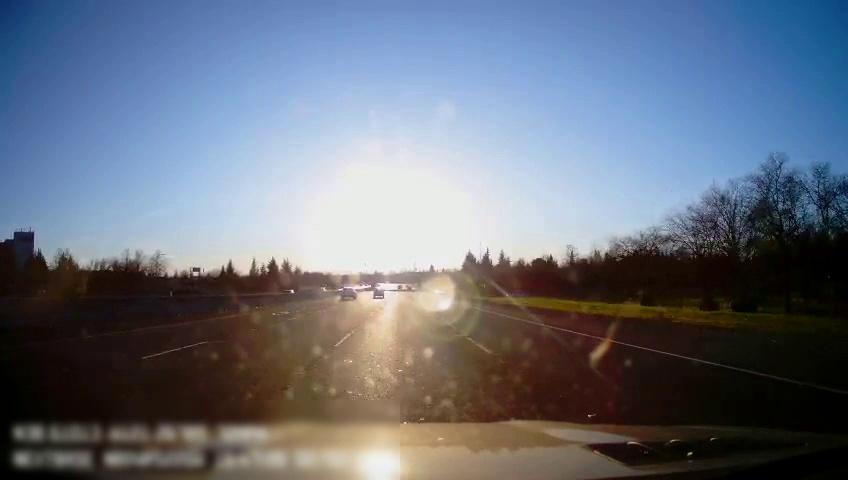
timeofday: Day
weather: Sunny
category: Drivable Space
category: Vehicles | SUV
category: Vehicles | Car
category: Vehicles | SUV
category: Lanes | Alternate Lane
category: Lanes | Alternate Lane
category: Lanes | Current Lane
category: Lanes | Current Lane
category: Lanes | Alternate Lane
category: Traffic | Signs